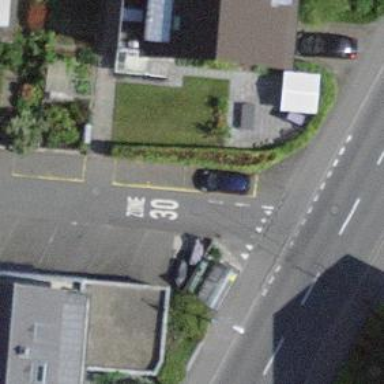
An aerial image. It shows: Parking lane with parallel orientation.